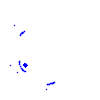
Particle: proton